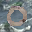
Label: 0